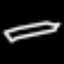
Label: pencil